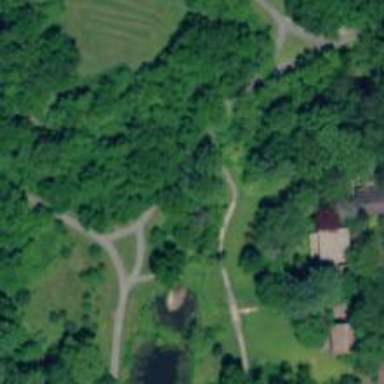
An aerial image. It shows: Path on bridge.